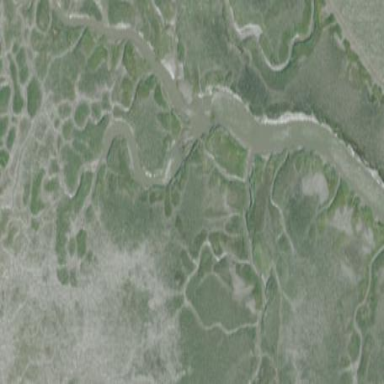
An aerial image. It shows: Saltmarsh wetland.